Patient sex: M
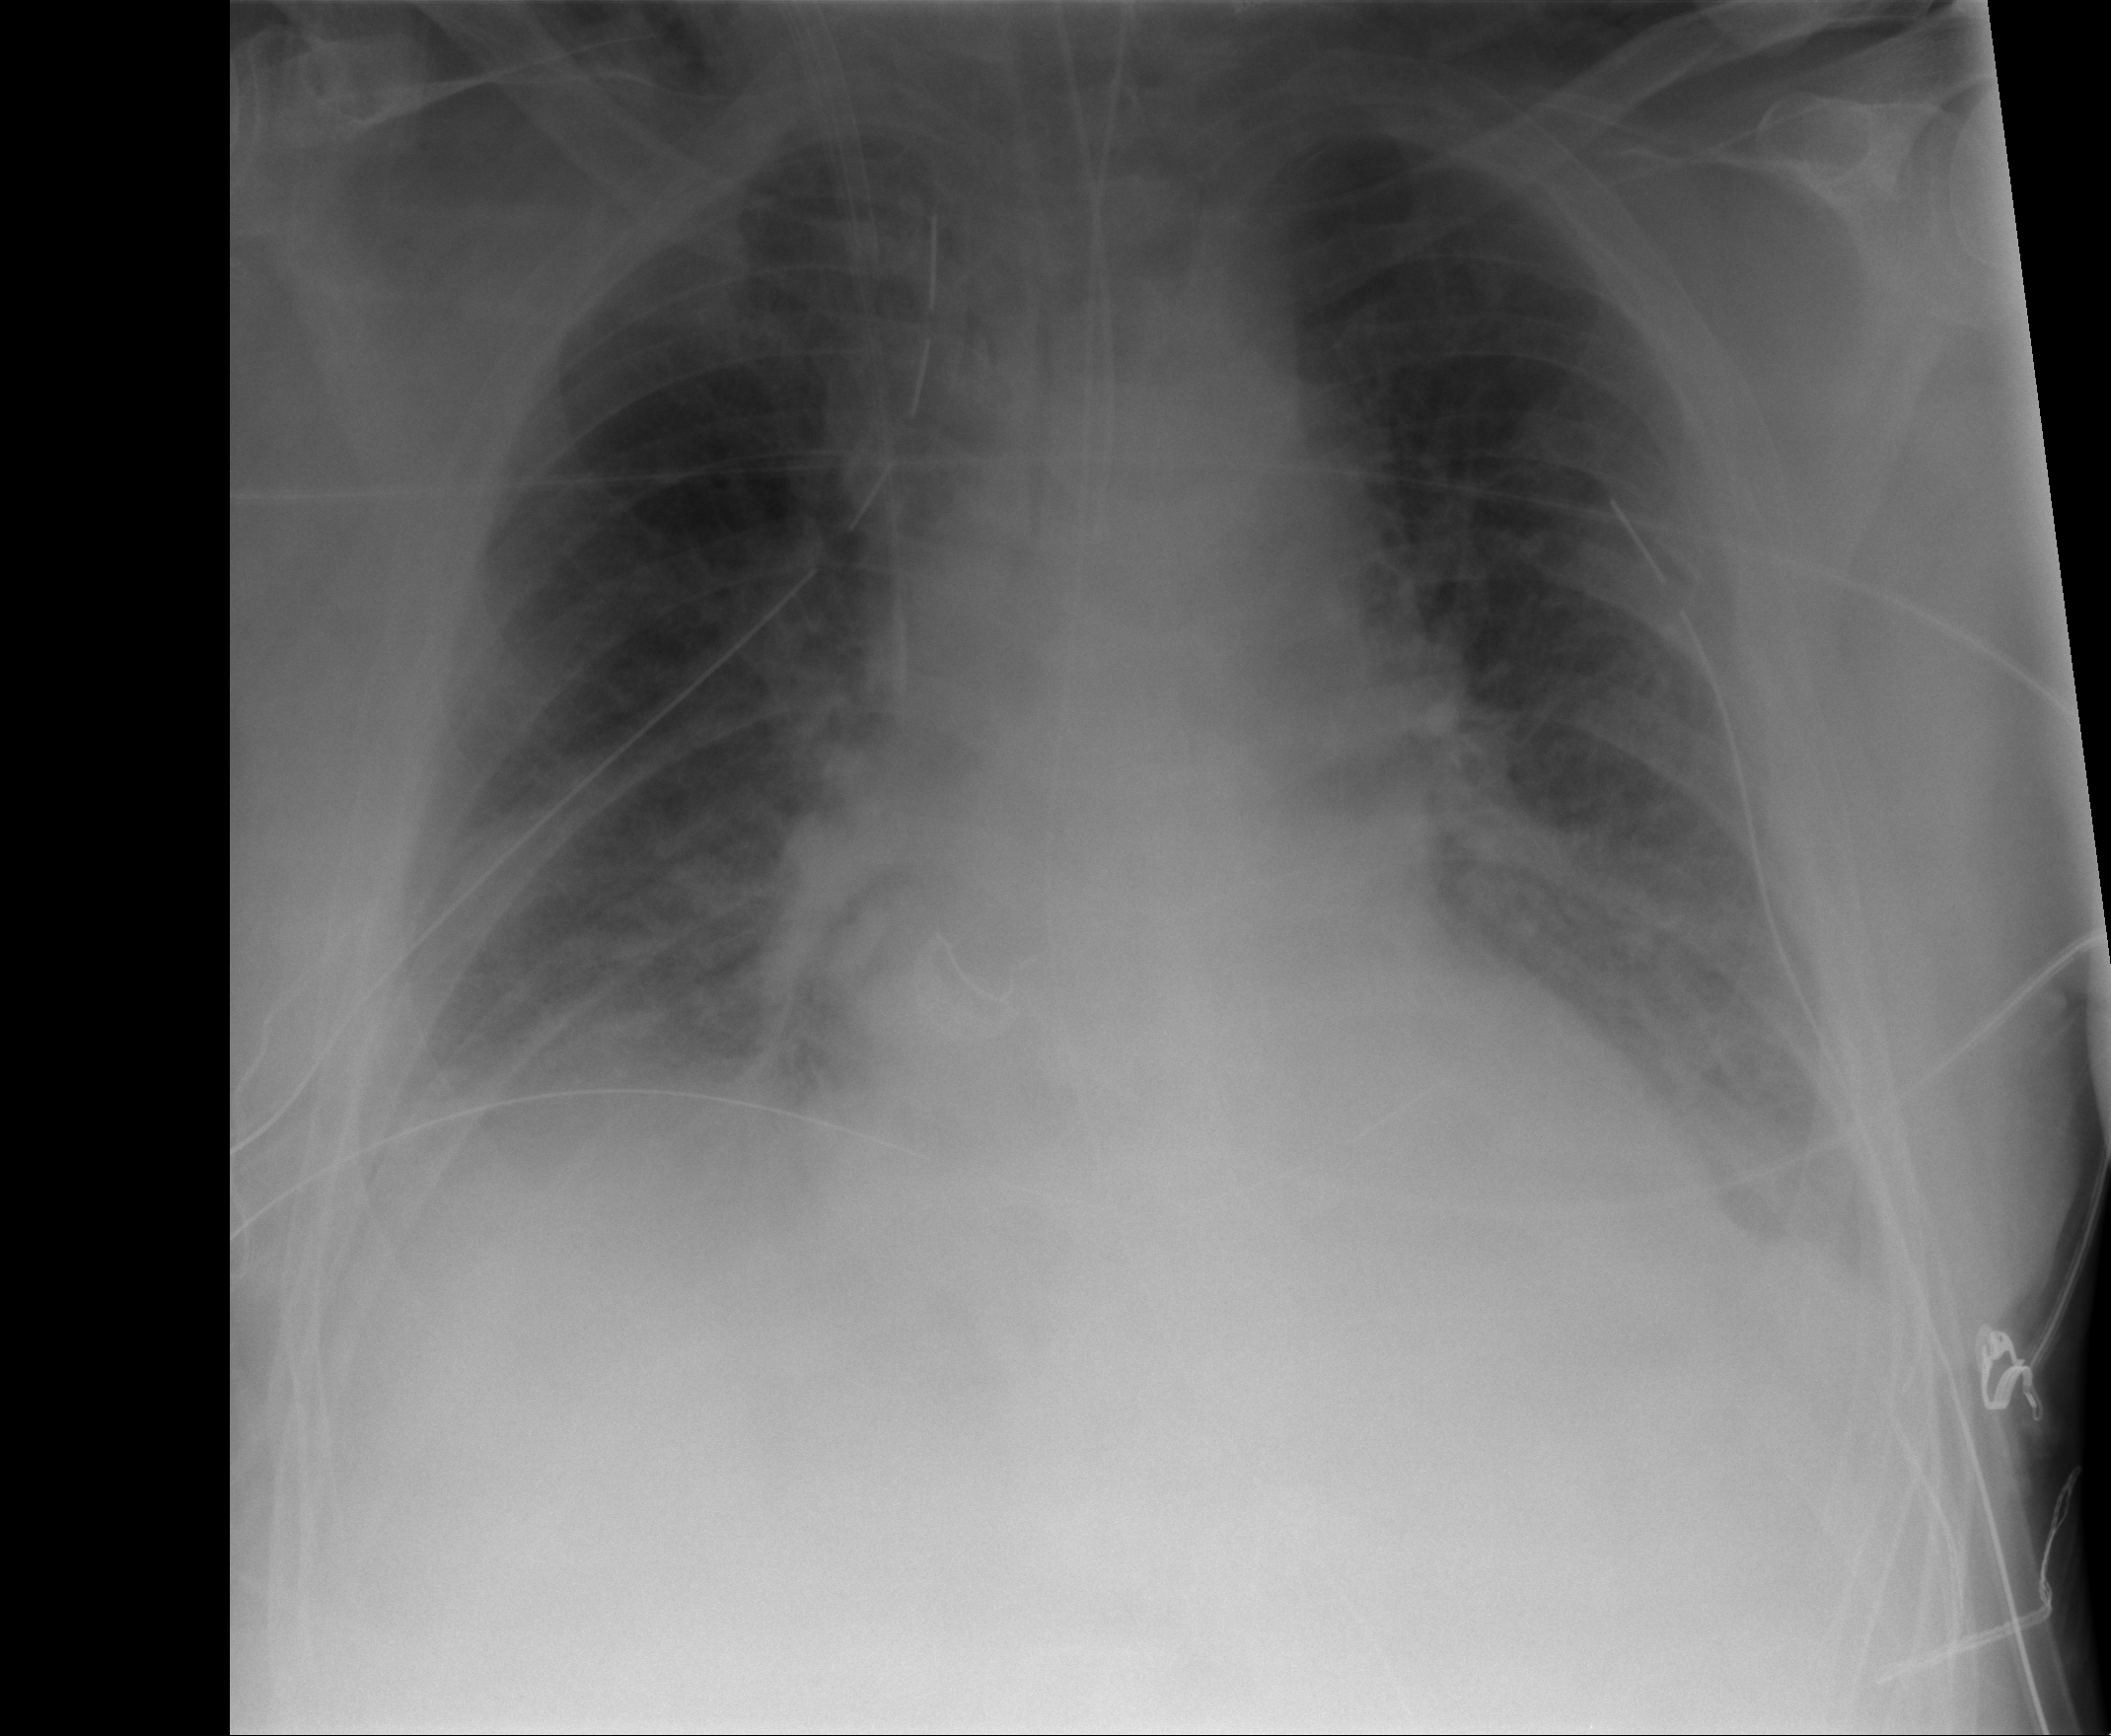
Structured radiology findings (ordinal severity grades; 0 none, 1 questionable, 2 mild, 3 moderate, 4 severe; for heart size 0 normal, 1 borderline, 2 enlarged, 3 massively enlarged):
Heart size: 2
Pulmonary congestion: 2
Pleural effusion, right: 2
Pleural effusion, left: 2
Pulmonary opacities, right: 1
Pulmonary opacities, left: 2
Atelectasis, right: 3
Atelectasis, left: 3